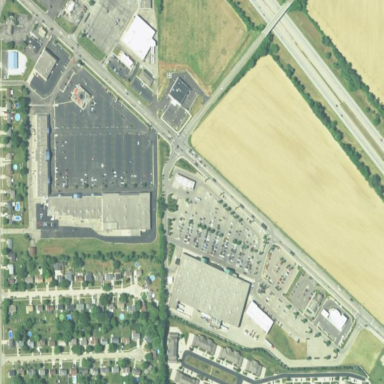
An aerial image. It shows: Retail area.